Interaction volume radius: 10 \u00c5
Interaction volume height: 25 \u00c5
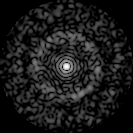
Disorder parameter: 0.83